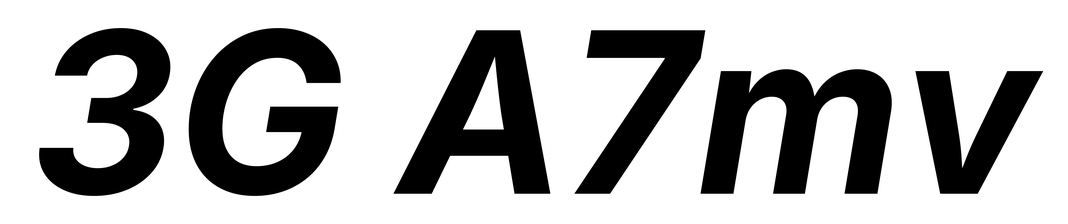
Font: Inter-Italic_Bold_Italic